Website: bh-photo
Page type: cart
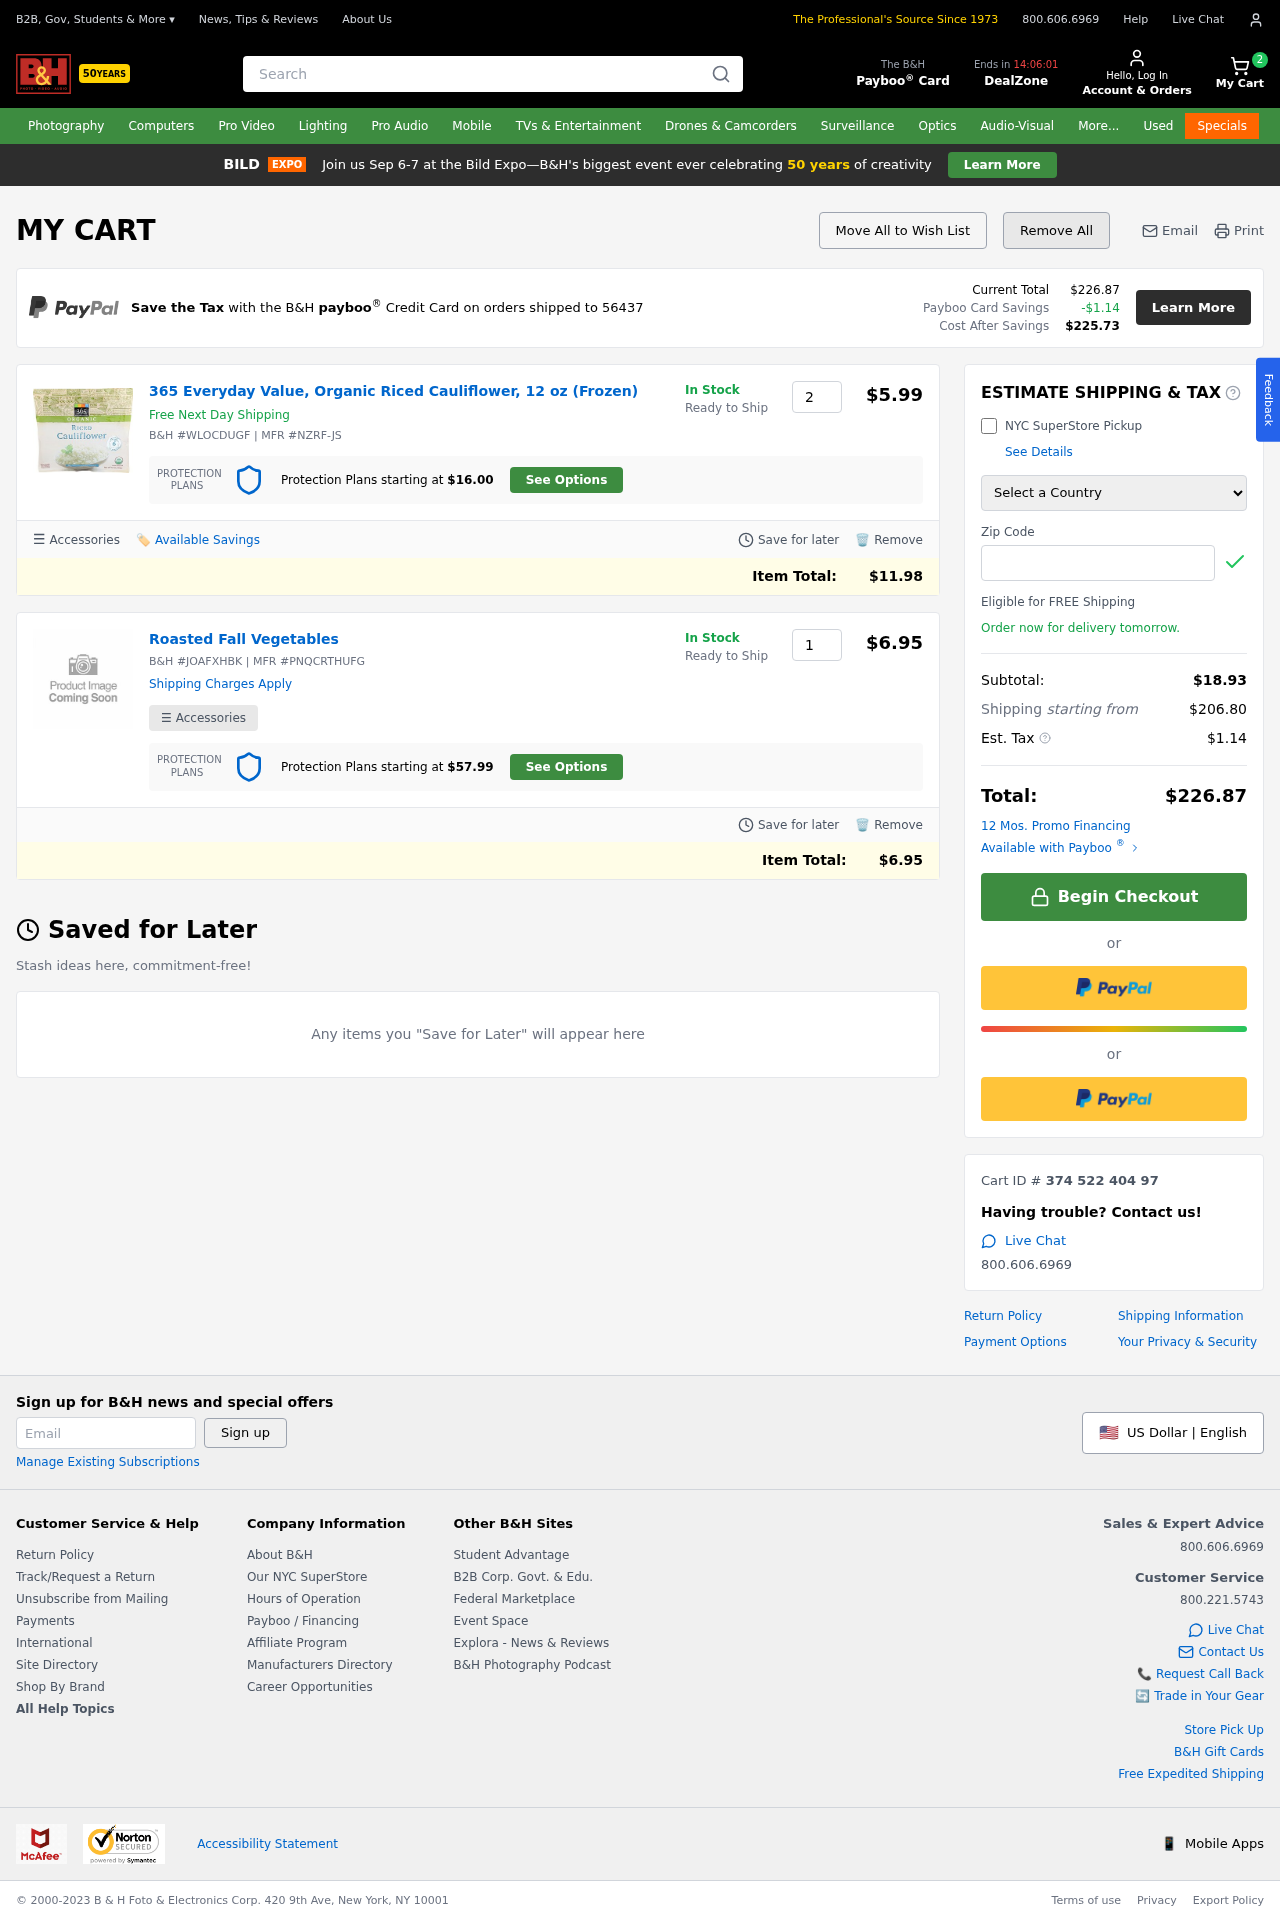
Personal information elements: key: PII_COUNTRY
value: United States
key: PII_POSTCODE
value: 56437
Product elements: key: PRODUCT1_NAME
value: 365 Everyday Value, Organic Riced Cauliflower, 12 oz (Frozen)
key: PRODUCT1_PRICE
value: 5.99
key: PRODUCT1_QUANTITY
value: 2
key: PRODUCT2_NAME
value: Roasted Fall Vegetables
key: PRODUCT2_PRICE
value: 6.95
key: PRODUCT2_QUANTITY
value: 1
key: PRODUCT1_ITEM_TOTAL
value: $11.98
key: PRODUCT2_ITEM_TOTAL
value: $6.95
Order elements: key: ORDER_NUM_ITEMS
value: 2
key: ORDER_TOTAL
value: $226.87
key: ORDER_TAX
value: -$1.14
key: ORDER_TAX
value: $1.14
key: ORDER_TOTAL_AFTER_SAVINGS
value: $225.73
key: ORDER_SUBTOTAL
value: $18.93
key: ORDER_SHIPPING_COST
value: $206.80
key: ORDER_ID
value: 374 522 404 97
Search elements: key: HEADER_SEARCH
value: Search